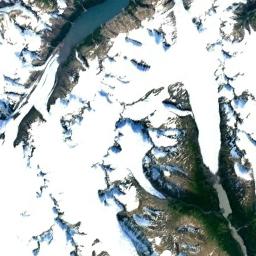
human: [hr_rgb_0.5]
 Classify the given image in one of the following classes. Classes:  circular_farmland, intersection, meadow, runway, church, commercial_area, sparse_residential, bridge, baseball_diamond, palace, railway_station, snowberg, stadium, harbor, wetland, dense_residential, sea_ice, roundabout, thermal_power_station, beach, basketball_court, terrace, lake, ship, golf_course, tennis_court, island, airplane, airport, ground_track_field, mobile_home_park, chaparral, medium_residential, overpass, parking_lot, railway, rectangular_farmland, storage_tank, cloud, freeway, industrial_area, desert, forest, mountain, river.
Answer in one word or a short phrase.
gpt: snowberg